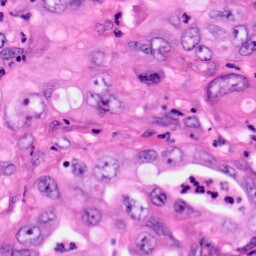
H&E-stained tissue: Pancreatic